Question: As an example, is there an easy way to crop away the o's in the Google logo (knowing their coordinates in advance)?
The result should then be "Ggle" with a smaller image width than the original because the o's are missing.
It doesn't have to be done with ImageMagick. It could also be Gimp, Inkscape or anyother Linux program, that can be scripted from commandline.

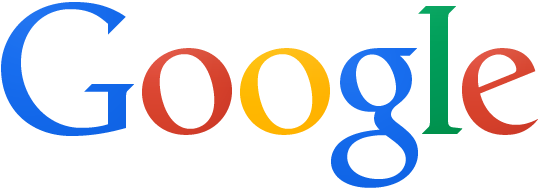
Answer: One option is to use the 'chop' option with 'convert' from the command line - <URL>.
Another option is to use <URL>.
Note that in both cases you will probably have to make 2 images, left and right piece, and then merge them together with something like the 'append' option (<URL>.
For actual command line scripts, look <URL>.